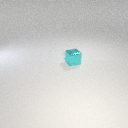
small cyan metal cube